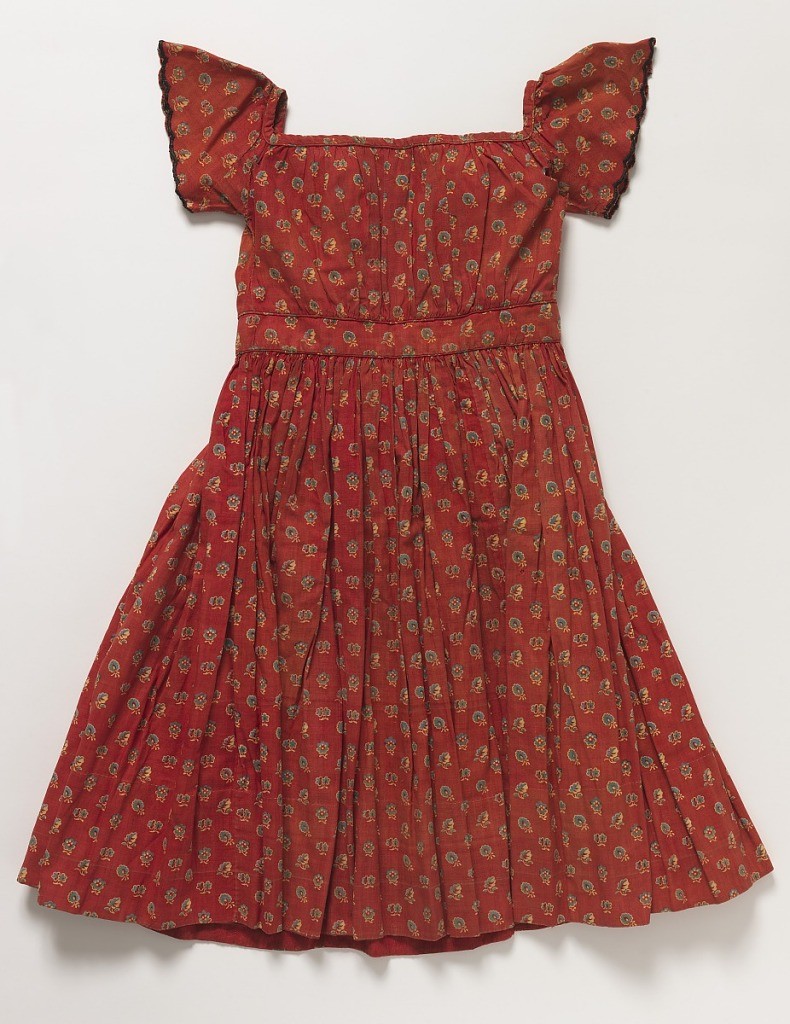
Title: Dress
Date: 1864–65
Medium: cotton Technique: printed on plain weave
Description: Child's short-sleeved dress in a red printed floral cotton.